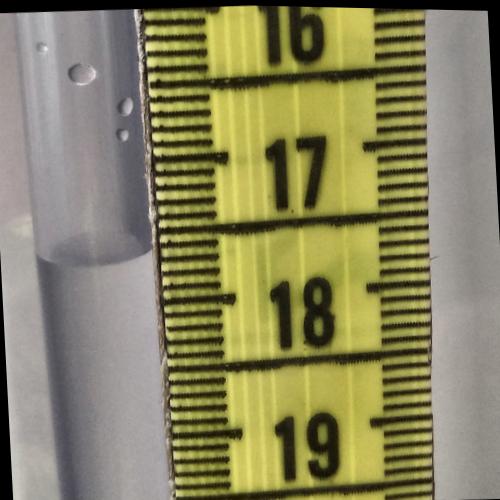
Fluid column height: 17.6 cm